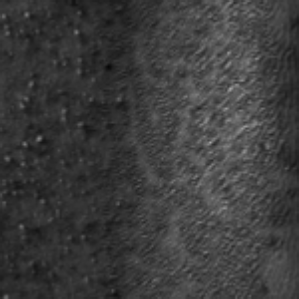
Label: frost